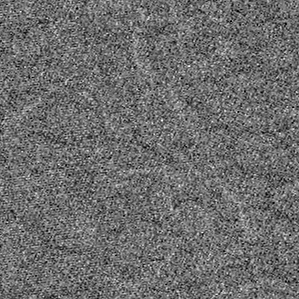
Label: frost